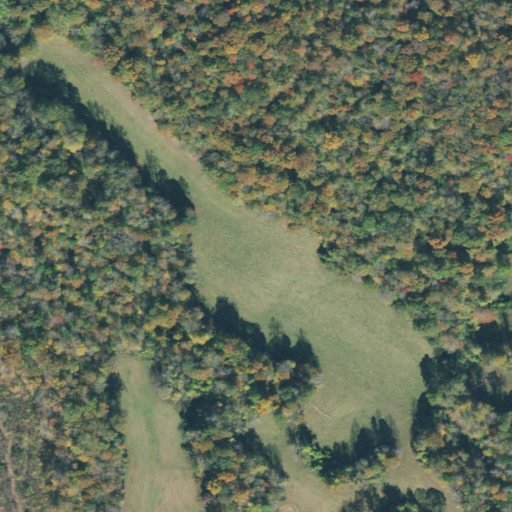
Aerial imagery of valley in Tennessee named Solomon Hollow containing deciduous forest and pasture